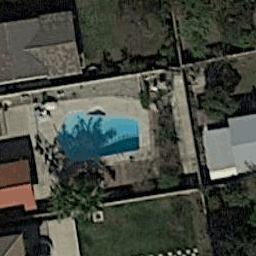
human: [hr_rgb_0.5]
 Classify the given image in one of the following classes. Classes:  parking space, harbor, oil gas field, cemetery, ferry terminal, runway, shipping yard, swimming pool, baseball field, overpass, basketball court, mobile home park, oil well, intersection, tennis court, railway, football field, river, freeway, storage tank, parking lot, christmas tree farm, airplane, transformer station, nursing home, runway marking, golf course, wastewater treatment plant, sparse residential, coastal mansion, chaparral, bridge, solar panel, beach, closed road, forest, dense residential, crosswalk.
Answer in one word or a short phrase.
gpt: swimming pool